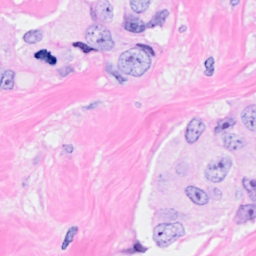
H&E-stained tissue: Breast